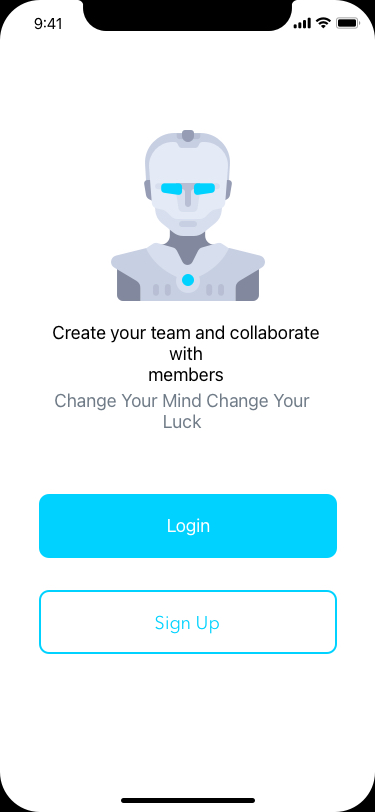
Text in this UI design:
Create your team and collaborate with
members
Change Your Mind Change Your Luck